Field crop: maize
Growth stage: 1
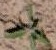
Species: atriplex